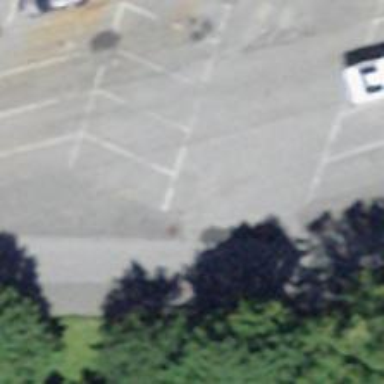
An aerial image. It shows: Parking aisle designated as service road.